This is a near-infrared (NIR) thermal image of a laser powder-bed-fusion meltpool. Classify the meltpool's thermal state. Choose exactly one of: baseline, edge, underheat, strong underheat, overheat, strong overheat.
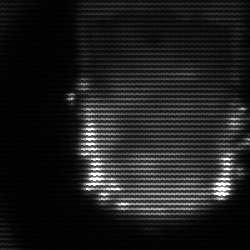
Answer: baseline